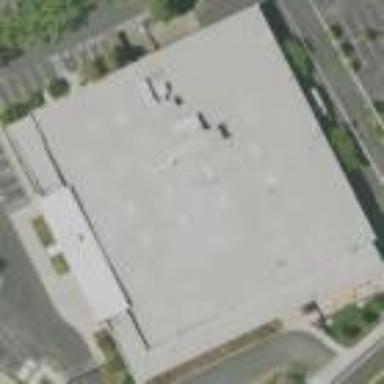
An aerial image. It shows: Commercial building.